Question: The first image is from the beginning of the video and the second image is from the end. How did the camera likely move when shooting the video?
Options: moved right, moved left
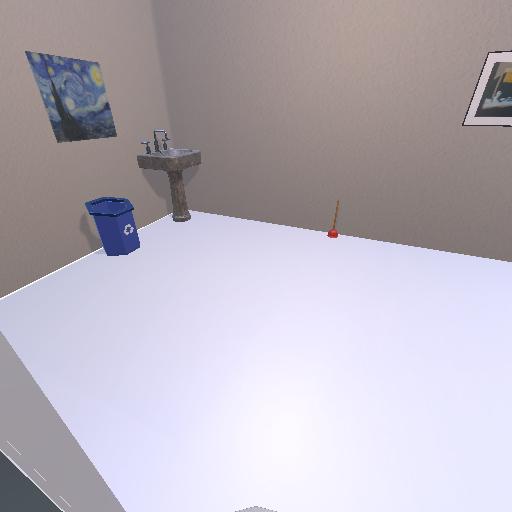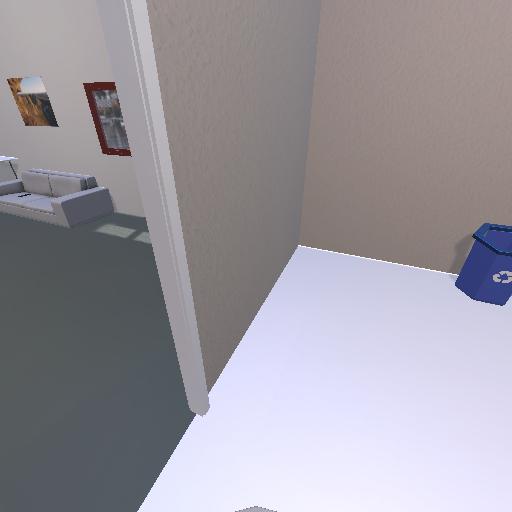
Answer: moved right